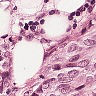
Metastatic tissue present: yes